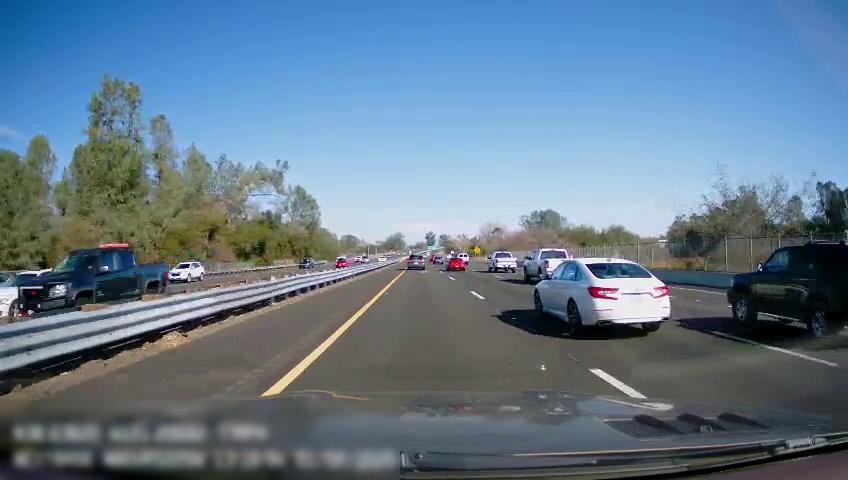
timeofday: Day
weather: Sunny
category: Drivable Space
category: Drivable Space
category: Vehicles | SUV
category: Vehicles | Van
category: Vehicles | Truck
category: Vehicles | Car
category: Vehicles | SUV
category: Vehicles | Truck
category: Vehicles | Car
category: Vehicles | Car
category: Vehicles | Car
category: Vehicles | Truck
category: Vehicles | Car
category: Lanes | Current Lane
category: Lanes | Current Lane
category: Lanes | Current Lane
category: Lanes | Alternate Lane
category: Lanes | Alternate Lane